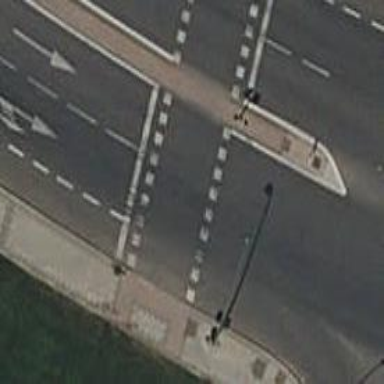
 with marked indicators for pedestrians."